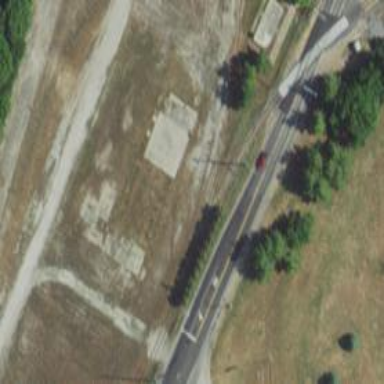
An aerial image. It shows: Abandoned railway spur.